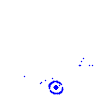
Particle: pion